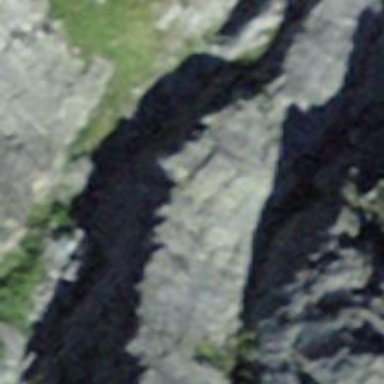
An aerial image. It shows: Cliff in nature.